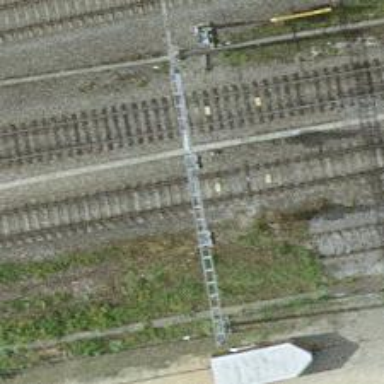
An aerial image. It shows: Railway signal.